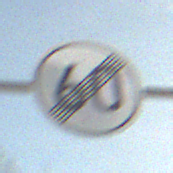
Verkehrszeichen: EndeGeschwindigkeit60
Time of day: MorningAfternoon
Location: Outdoor (Suburban)
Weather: PartlyCloudy
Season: NotSpecified
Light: Natural